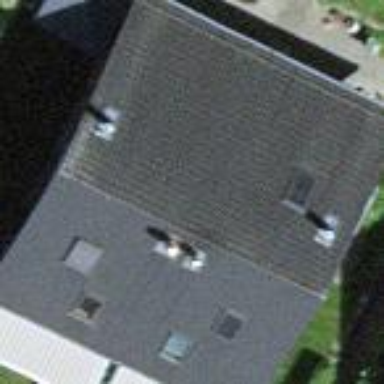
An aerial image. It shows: Terrace building.